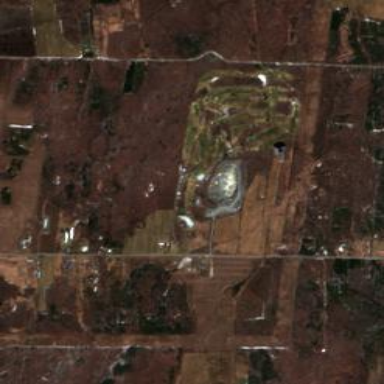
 place for golfing and leisure activities."